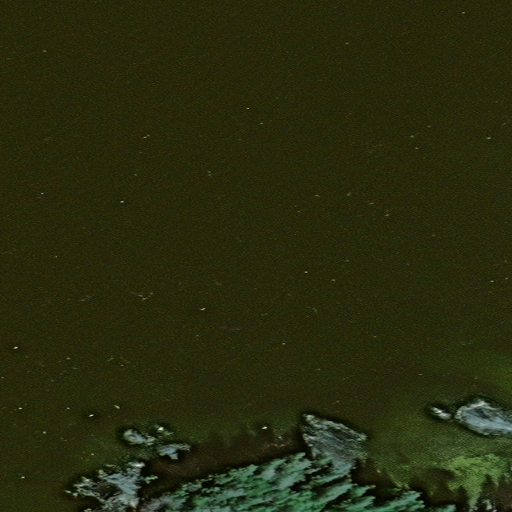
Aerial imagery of island in Alaska named Indian Rock containing only unknown